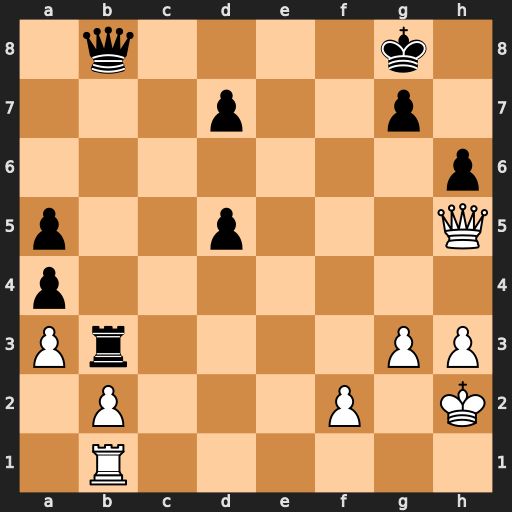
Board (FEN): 1q4k1/3p2p1/7p/p2p3Q/p7/Pr4PP/1P3P1K/1R6
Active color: w
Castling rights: -
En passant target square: -
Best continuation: Re1 Rxb2 Re8+ Qxe8 Qxe8+